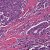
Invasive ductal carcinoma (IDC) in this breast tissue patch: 1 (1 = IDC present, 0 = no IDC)